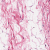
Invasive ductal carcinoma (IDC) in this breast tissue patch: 0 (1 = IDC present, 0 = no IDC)